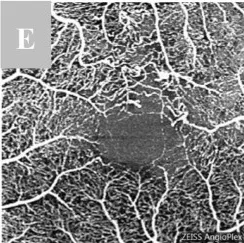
Multimodal imaging at the initial visit. (E) Enlarged OCT-A image.
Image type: ophthalmic_imaging (oct)